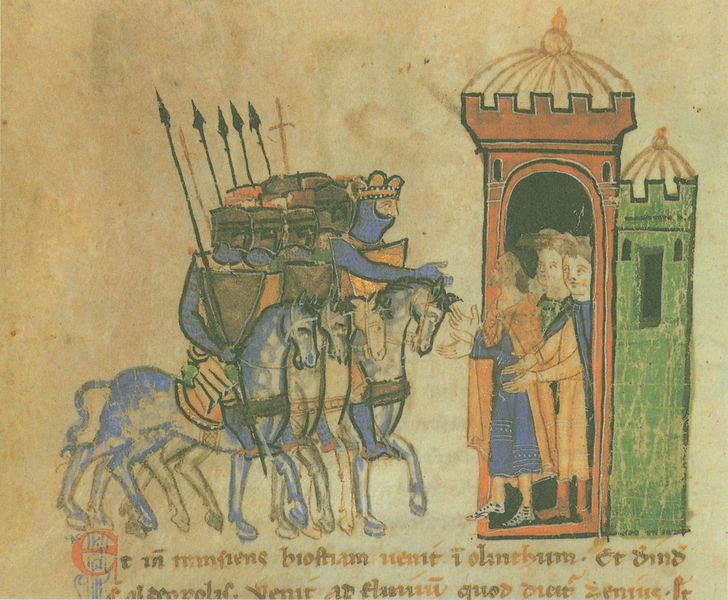
Titel: Alexanderroman
Institution: Leipzig, Stadtbibliothek
Schlagwörter: angriff, blau, umhang, gelb, grün, menschen, stadt, geste, männer, rot, schloss, alt, bild, hände, gewand, gold, krone, pferde, reiter, turm, sattel, zügel, schrift, kuppel, könig, tor, zinnen, eingang, schild, buch, burg, kreuz, türme, illustration, text, waffen, helm, ritter, armee, rüstung, pergament, helme, griechisch, krieger, stadtmauer, kreuzzug, lanzen, balu, speer, speere, handschrift, umahng, latein, schilde, buchmalerei, schil, spieß, alexander, spere, roman, tex, mönner, alte schrift, geitliche, e, alexanderroman